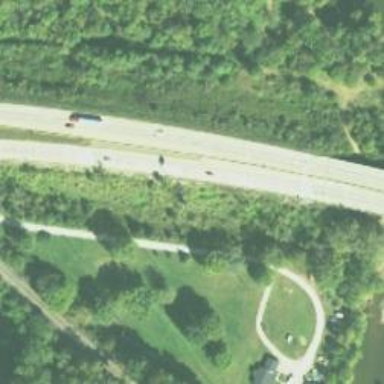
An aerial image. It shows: Motorway.